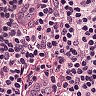
Metastatic tissue present: no